已知抛物线 \(y = ax^2 + bx + c(a \neq 0)\) 上，其 \(y\) 与 \(x\) 部分对应值如下表：

\noindent (1) 求此抛物线的表达式；

\noindent (2) 设此抛物线的顶点为 \(P\)，将此抛物线沿着平行于 \(x\) 轴的直线 \(l\) 翻折，翻折后得新抛物线。
\noindent ① 设此抛物线与 \(x\) 轴的交点为 \(A\)、\(B\)（点 \(A\) 在点 \(B\) 的左侧），且 \(\triangle ABP\) 的重心 \(G\) 恰好落在直线 \(l\) 上，求此时新抛物线的表达式；
\noindent ② 如果新抛物线恰好经过原点，求新抛物线在直线 \(l\) 上所截得的线段长。
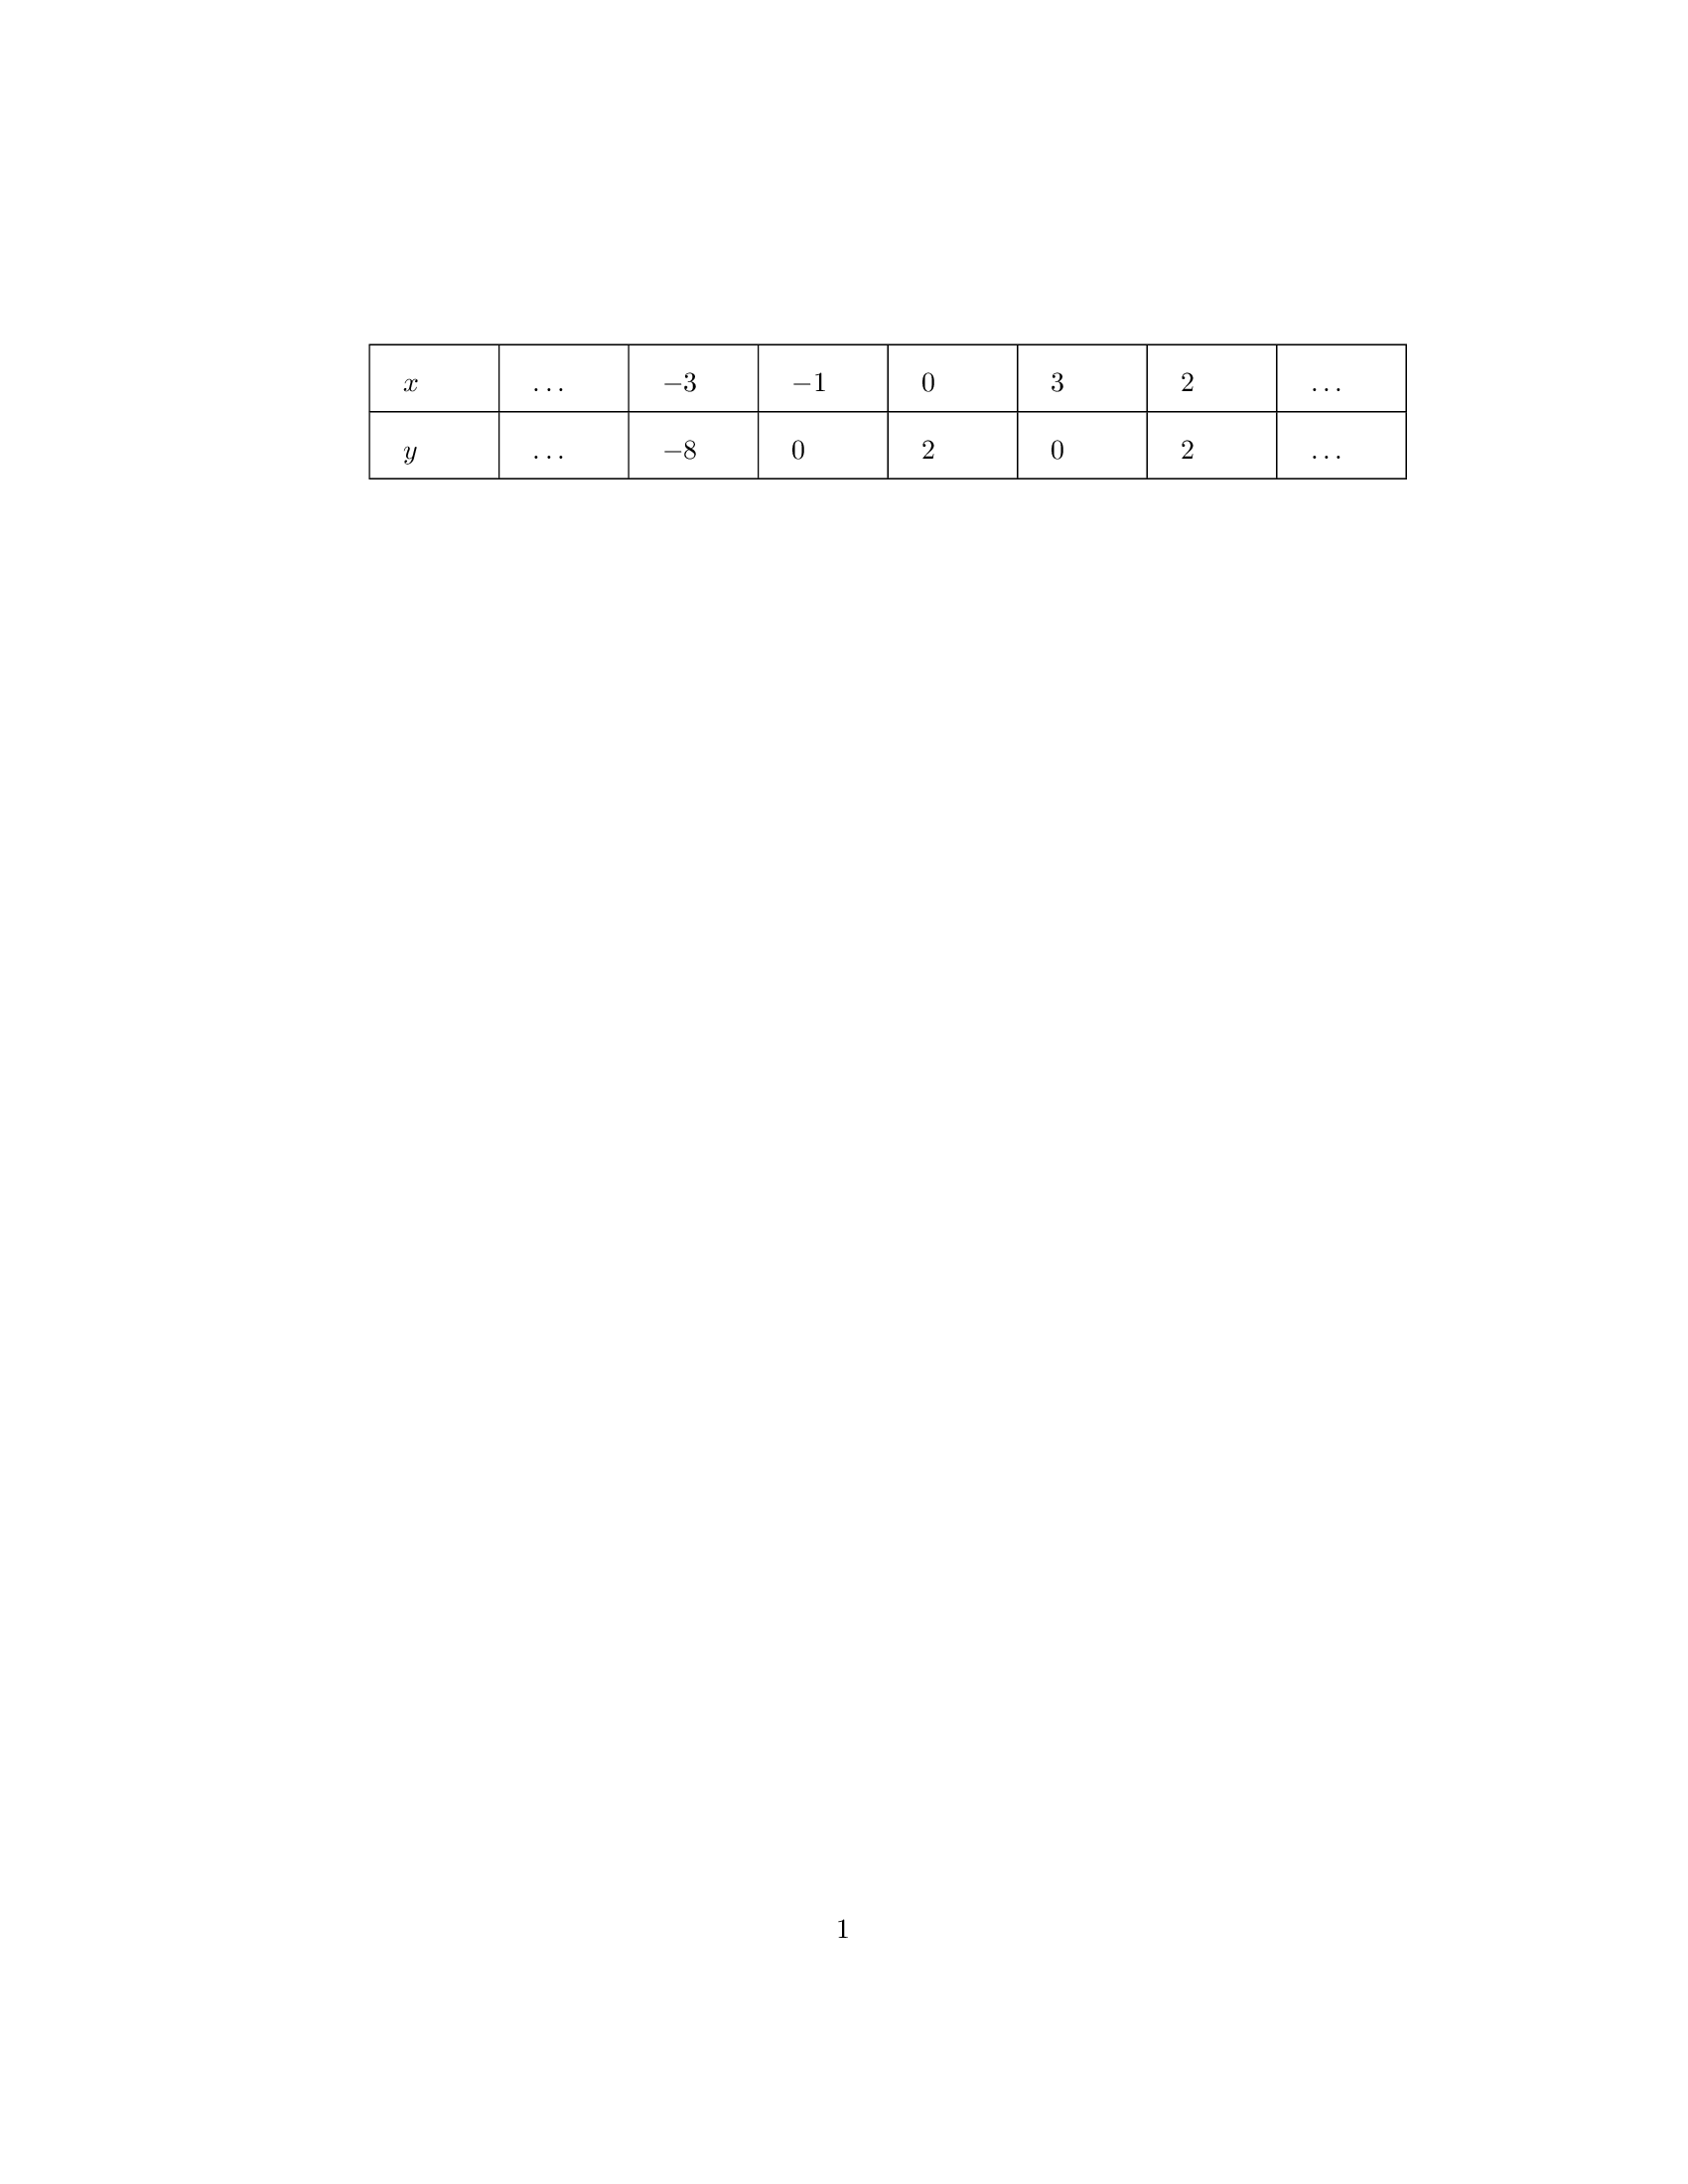
【解答】
(1) $y = -\dfrac{2}{3}x^2 + \dfrac{4}{3}x + 2$

(2) \ding{192} $y = \dfrac{2}{3}(x-1)^2 - \dfrac{8}{9}$；\ding{193} $\sqrt{10}$

\vspace{0.8em}

\textbf{【分析】}
本题主要考查待定系数法求解析式及二次函数图象的性质，折叠的性质，重心的性质，掌握二次函数图象的性质是解题的关键。

\vspace{0.8em}
(1) 根据题意，运用两点式，设 $y = a(x+1)(x-3)$，运用待定系数法即可求解；

(2) \ding{192} 将抛物线的一般式化为顶点式得到点 $P$ 的坐标为 $\left(1, \dfrac{8}{3}\right)$，如图所示，过点 $P$ 作 $PH$ 垂直 $x$ 轴于点 $H$，根据 $G$ 是 $\triangle ABP$ 的重心，得到 $GH = \dfrac{1}{3}PH = \dfrac{8}{9}$，则新抛物线的顶点坐标为 $\left(1, -\dfrac{8}{9}\right)$，根据题意可知，这两条抛物线的形状不变，开口方向相反，由此即可求解；
\ding{193} 设直线 $l$ 与 $y$ 轴的交点为 $(0,m)$，则 $P\left(1, \dfrac{8}{3}\right)$ 关于直线 $l$ 的对称点为 $\left(1, 2m - \dfrac{8}{3}\right)$，由此得到新抛物线的表达式为 $y = \dfrac{2}{3}(x-1)^2 + 2m - \dfrac{8}{3}$，根据它经过原点，得到解得 $m=1$，所以令 $y=1$，代入 $y = -\dfrac{2}{3}(x-1)^2 + \dfrac{8}{3}$，由此即可求解。

\vspace{0.8em}

\textbf{【详解】}
(1) 解：当 $x = -1$ 时，$y = 0$，当 $x = 3$ 时，$y = 0$，

$\therefore$ 设抛物线的表达式为 $y = a(x+1)(x-3)$，

把 $x=0, y=2$ 代入，$2 = a(0+1)(0-3)$，

解得 $a = -\dfrac{2}{3}$，

$\therefore$ 此抛物线的表达式为 $y = -\dfrac{2}{3}x^2 + \dfrac{4}{3}x + 2$。

\vspace{0.8em}

(2) 解：\ding{192} $\because y = -\dfrac{2}{3}x^2 + \dfrac{4}{3}x + 2 = -\dfrac{2}{3}(x-1)^2 + \dfrac{8}{3}$，

$\therefore$ 点 $P$ 的坐标为 $\left(1, \dfrac{8}{3}\right)$，

如图所示，过点 $P$ 作 $PH$ 垂直 $x$ 轴于点 $H$，

$\therefore PH = \dfrac{8}{3}$，

$\because G$ 是 $\triangle ABP$ 的重心，

$\therefore GH = \dfrac{1}{3}PH = \dfrac{8}{9}$，

$\because G$ 在直线 $l$ 上，且新抛物线与原抛物线的图像关于直线 $l$ 对称，

$\therefore$ 新抛物线的顶点坐标为 $\left(1, -\dfrac{8}{9}\right)$，

$\therefore$ 根据题意可知，这两条抛物线的形状不变，开口方向相反，

$\therefore$ 新抛物线的表达式为 $y = \dfrac{2}{3}(x-1)^2 - \dfrac{8}{9}$；

\vspace{0.8em}

\ding{193} 设直线 $l$ 与 $y$ 轴的交点为 $(0,m)$，

$\therefore P\left(1, \dfrac{8}{3}\right)$ 关于直线 $l$ 的对称点为 $\left(1, 2m - \dfrac{8}{3}\right)$，

$\therefore$ 新抛物线的表达式为 $y = \dfrac{2}{3}(x-1)^2 + 2m - \dfrac{8}{3}$，

$\because$ 它经过原点，

$\therefore 0 = \dfrac{2}{3} + 2m - \dfrac{8}{3}$，

解得 $m = 1$，

令 $y = 1$，代入 $y = \dfrac{2}{3}(x-1)^2 - \dfrac{2}{3}$，

得 $x_1 = 1 + \dfrac{\sqrt{10}}{2}$，$x_2 = 1 - \dfrac{\sqrt{10}}{2}$，

$\therefore$ 新抛物线在直线 $l$ 上所截得的线段长为 $\sqrt{10}$。
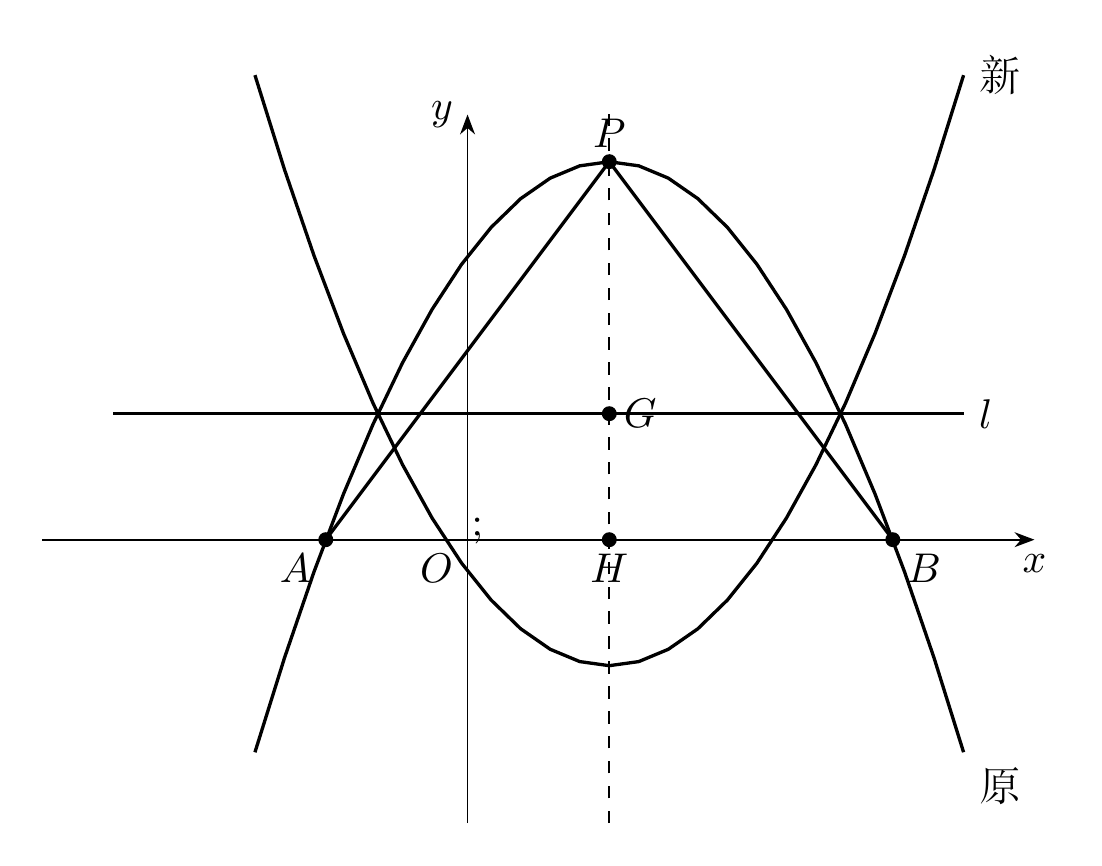